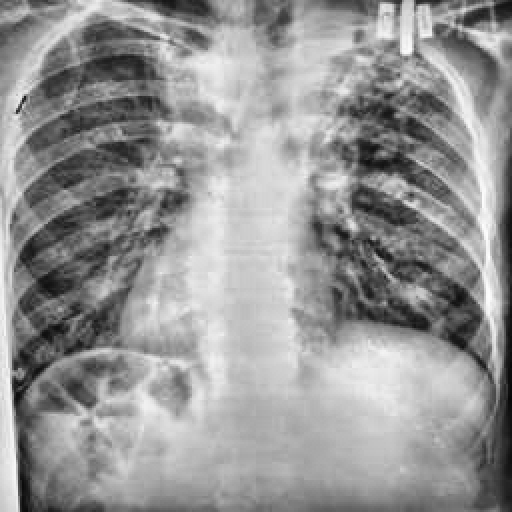
Finding: TUBERCULOSIS